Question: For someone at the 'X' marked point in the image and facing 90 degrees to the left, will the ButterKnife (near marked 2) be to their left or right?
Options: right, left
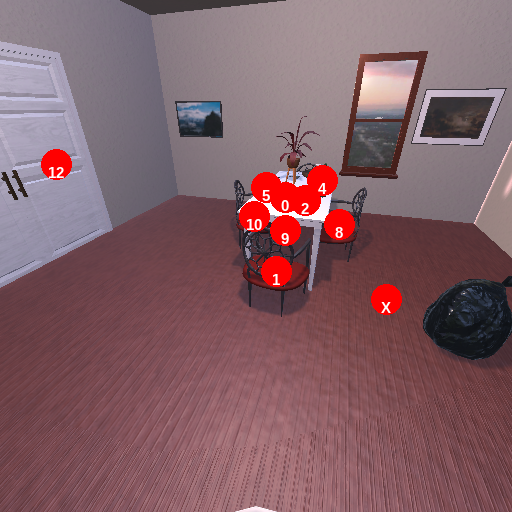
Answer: right